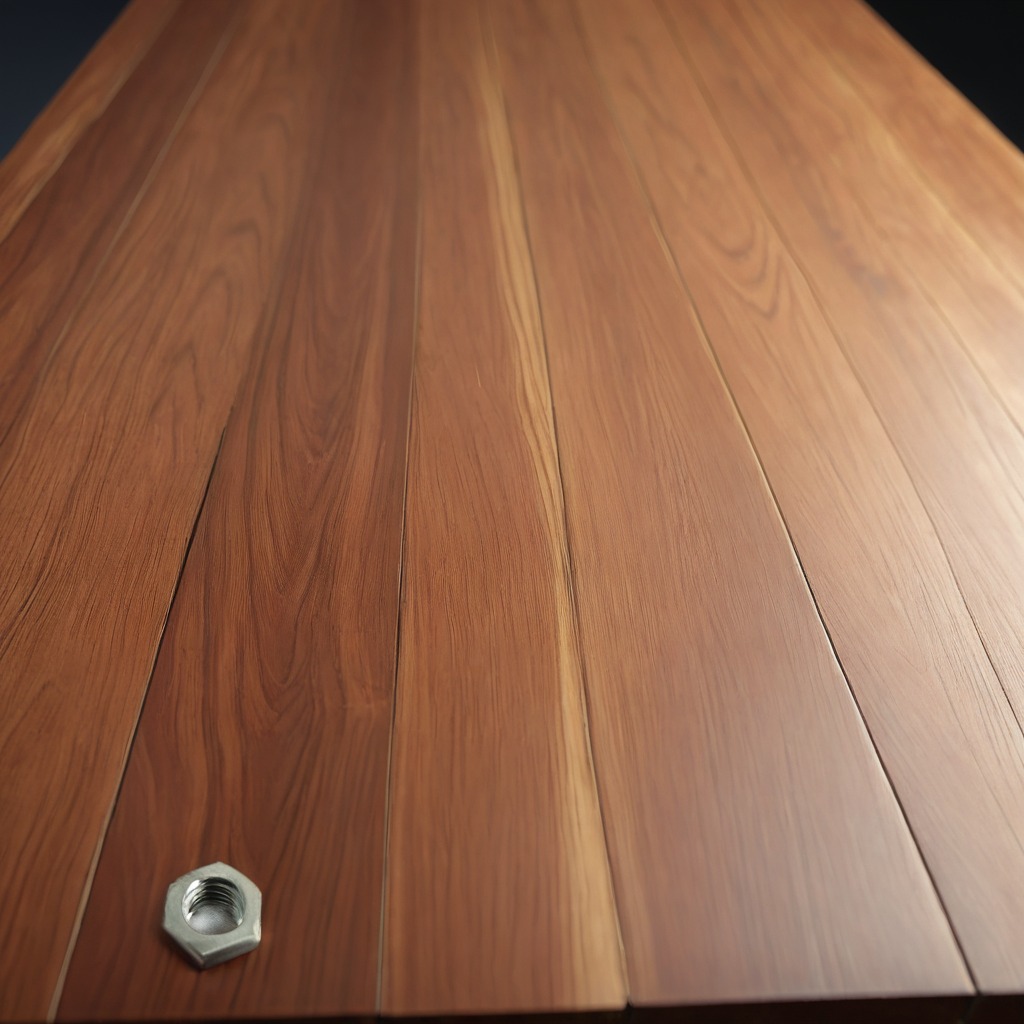
A metal nut is lying on the wooden table in a carpentry studio.